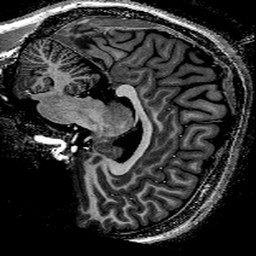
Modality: T1w
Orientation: sagittal
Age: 24
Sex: male
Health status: healthy
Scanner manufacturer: siemens
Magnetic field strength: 9.4 T
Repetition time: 6 s
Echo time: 0.003 s